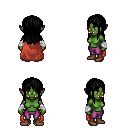
a pixel art fantasy rpg character, female body template, orc, green skin, maroon cape, magenta pants, black unkempt hairstyle, white cloth bandages, brown shoes, four views (front, back, left, right), 2x2 character sprite sheet, small pixel art, hard edges, no anti-aliasing